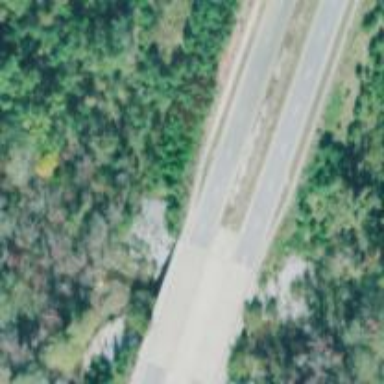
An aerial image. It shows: Secondary road with bridge.